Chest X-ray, AP view. Patient: 32 years old, sex M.
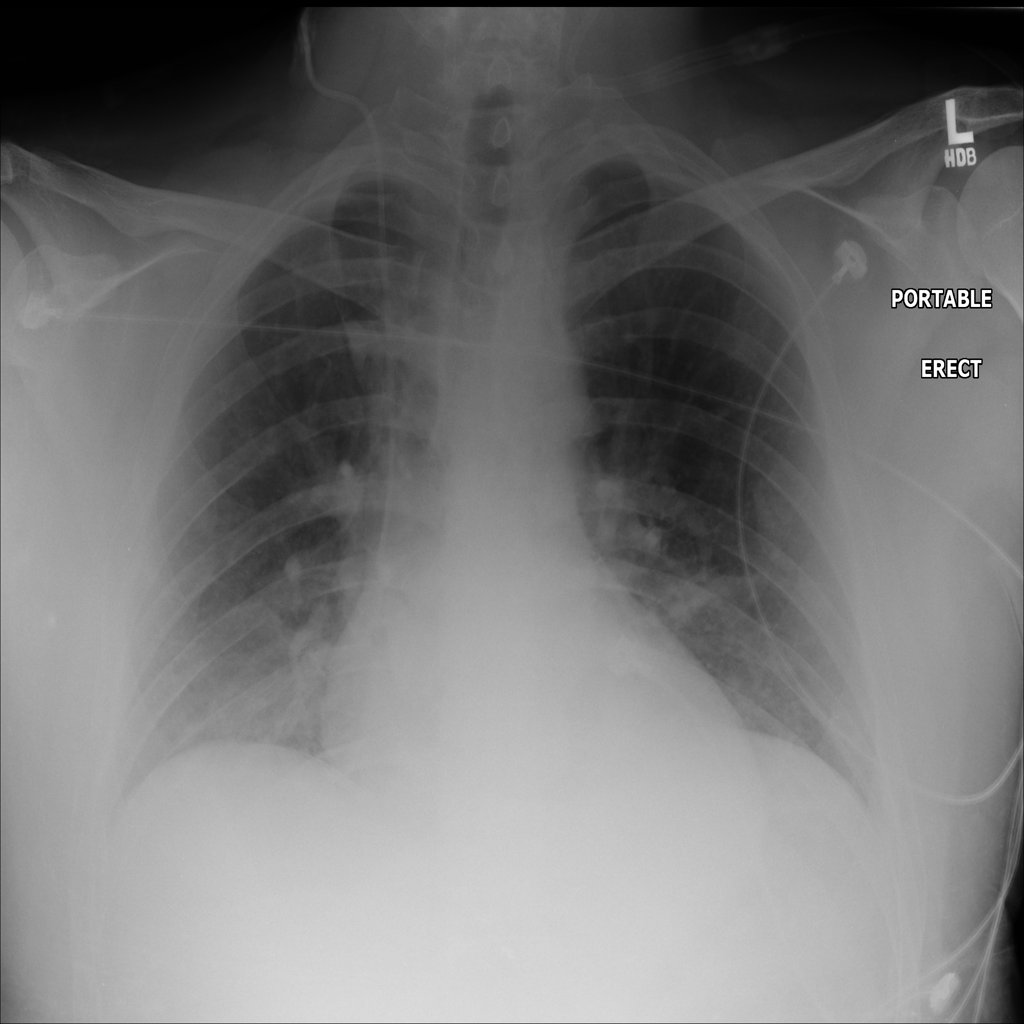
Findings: No Finding